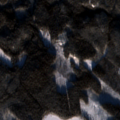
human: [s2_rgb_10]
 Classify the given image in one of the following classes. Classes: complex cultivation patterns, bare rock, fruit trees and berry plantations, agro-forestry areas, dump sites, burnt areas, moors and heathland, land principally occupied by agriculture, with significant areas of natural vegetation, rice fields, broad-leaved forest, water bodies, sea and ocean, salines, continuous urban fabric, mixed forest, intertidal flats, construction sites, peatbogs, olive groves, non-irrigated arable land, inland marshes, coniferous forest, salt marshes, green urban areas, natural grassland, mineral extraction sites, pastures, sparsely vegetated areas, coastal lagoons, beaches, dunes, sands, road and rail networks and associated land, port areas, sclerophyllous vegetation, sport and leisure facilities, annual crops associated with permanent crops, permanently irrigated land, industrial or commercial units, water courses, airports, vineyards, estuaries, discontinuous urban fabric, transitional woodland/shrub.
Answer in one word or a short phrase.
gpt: coniferous forest, mixed forest, transitional woodland/shrub